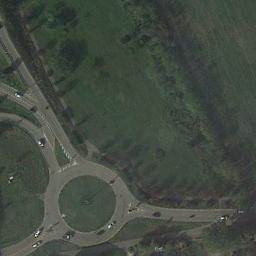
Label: roundabout